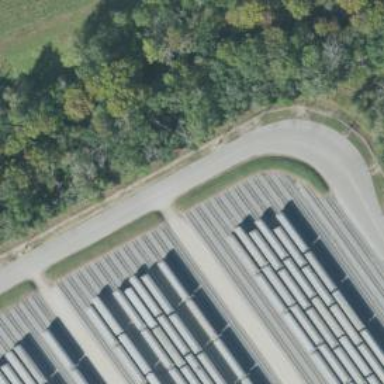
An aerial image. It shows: Railway yard.